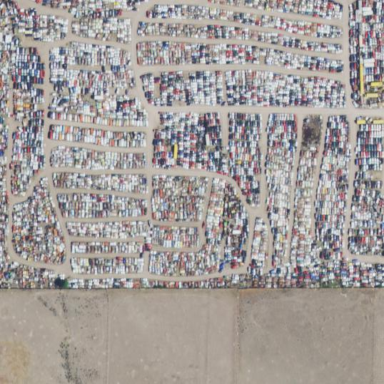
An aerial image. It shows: Scrap yard situated in industrial area.